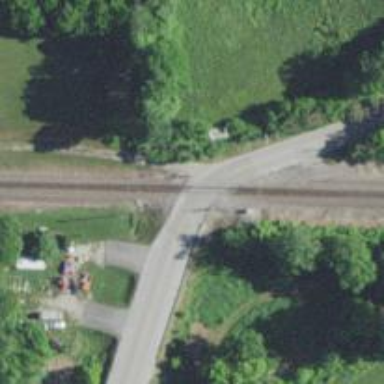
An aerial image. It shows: Railway level crossing.